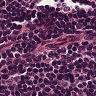
Metastatic tissue present: no